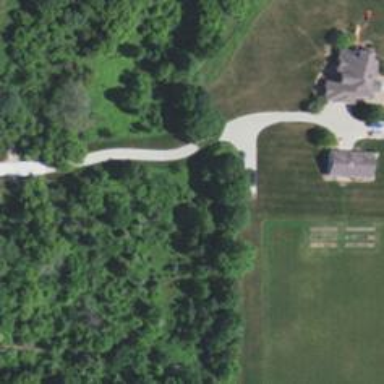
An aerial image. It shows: Driveway.